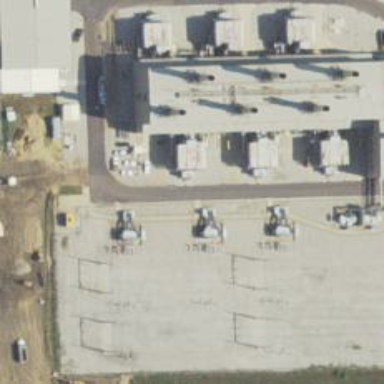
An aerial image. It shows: Switch for power supply.